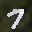
Label: 7